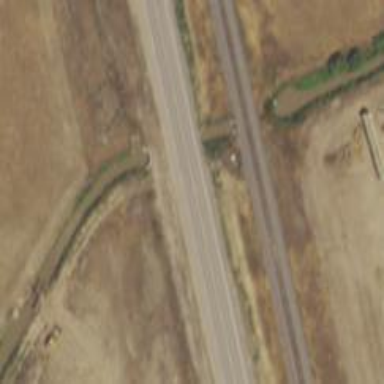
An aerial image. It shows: Culvert tunnel for irrigation canal.